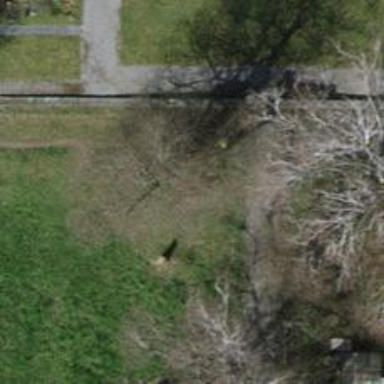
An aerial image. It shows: Brown bench.